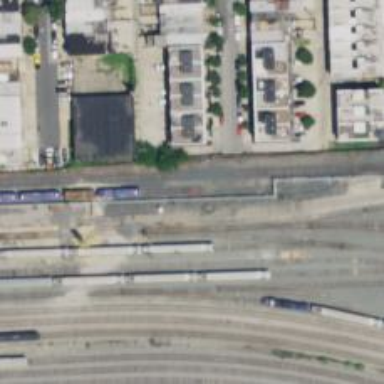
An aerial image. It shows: Railway yard used for servicing trains.